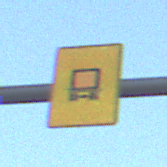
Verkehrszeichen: KennzeichnungspflichtigeFahrzeugeGefaehrlicheGueterOhnePfeilsymbol
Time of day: SunriseSunset
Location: Outdoor (Nature)
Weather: Clear
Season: NotSpecified
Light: Natural